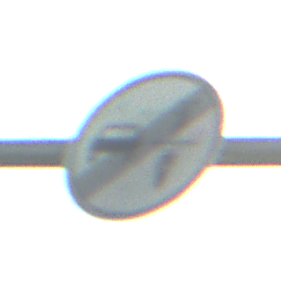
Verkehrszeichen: EndeVerbotUeberholenEinspurigeFahrzeuge
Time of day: MorningAfternoon
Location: Outdoor (Suburban)
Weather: PartlyCloudy
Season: NotSpecified
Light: Natural